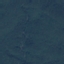
Land use / land cover class: Forest